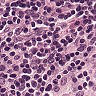
Metastatic tissue present: no